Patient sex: M
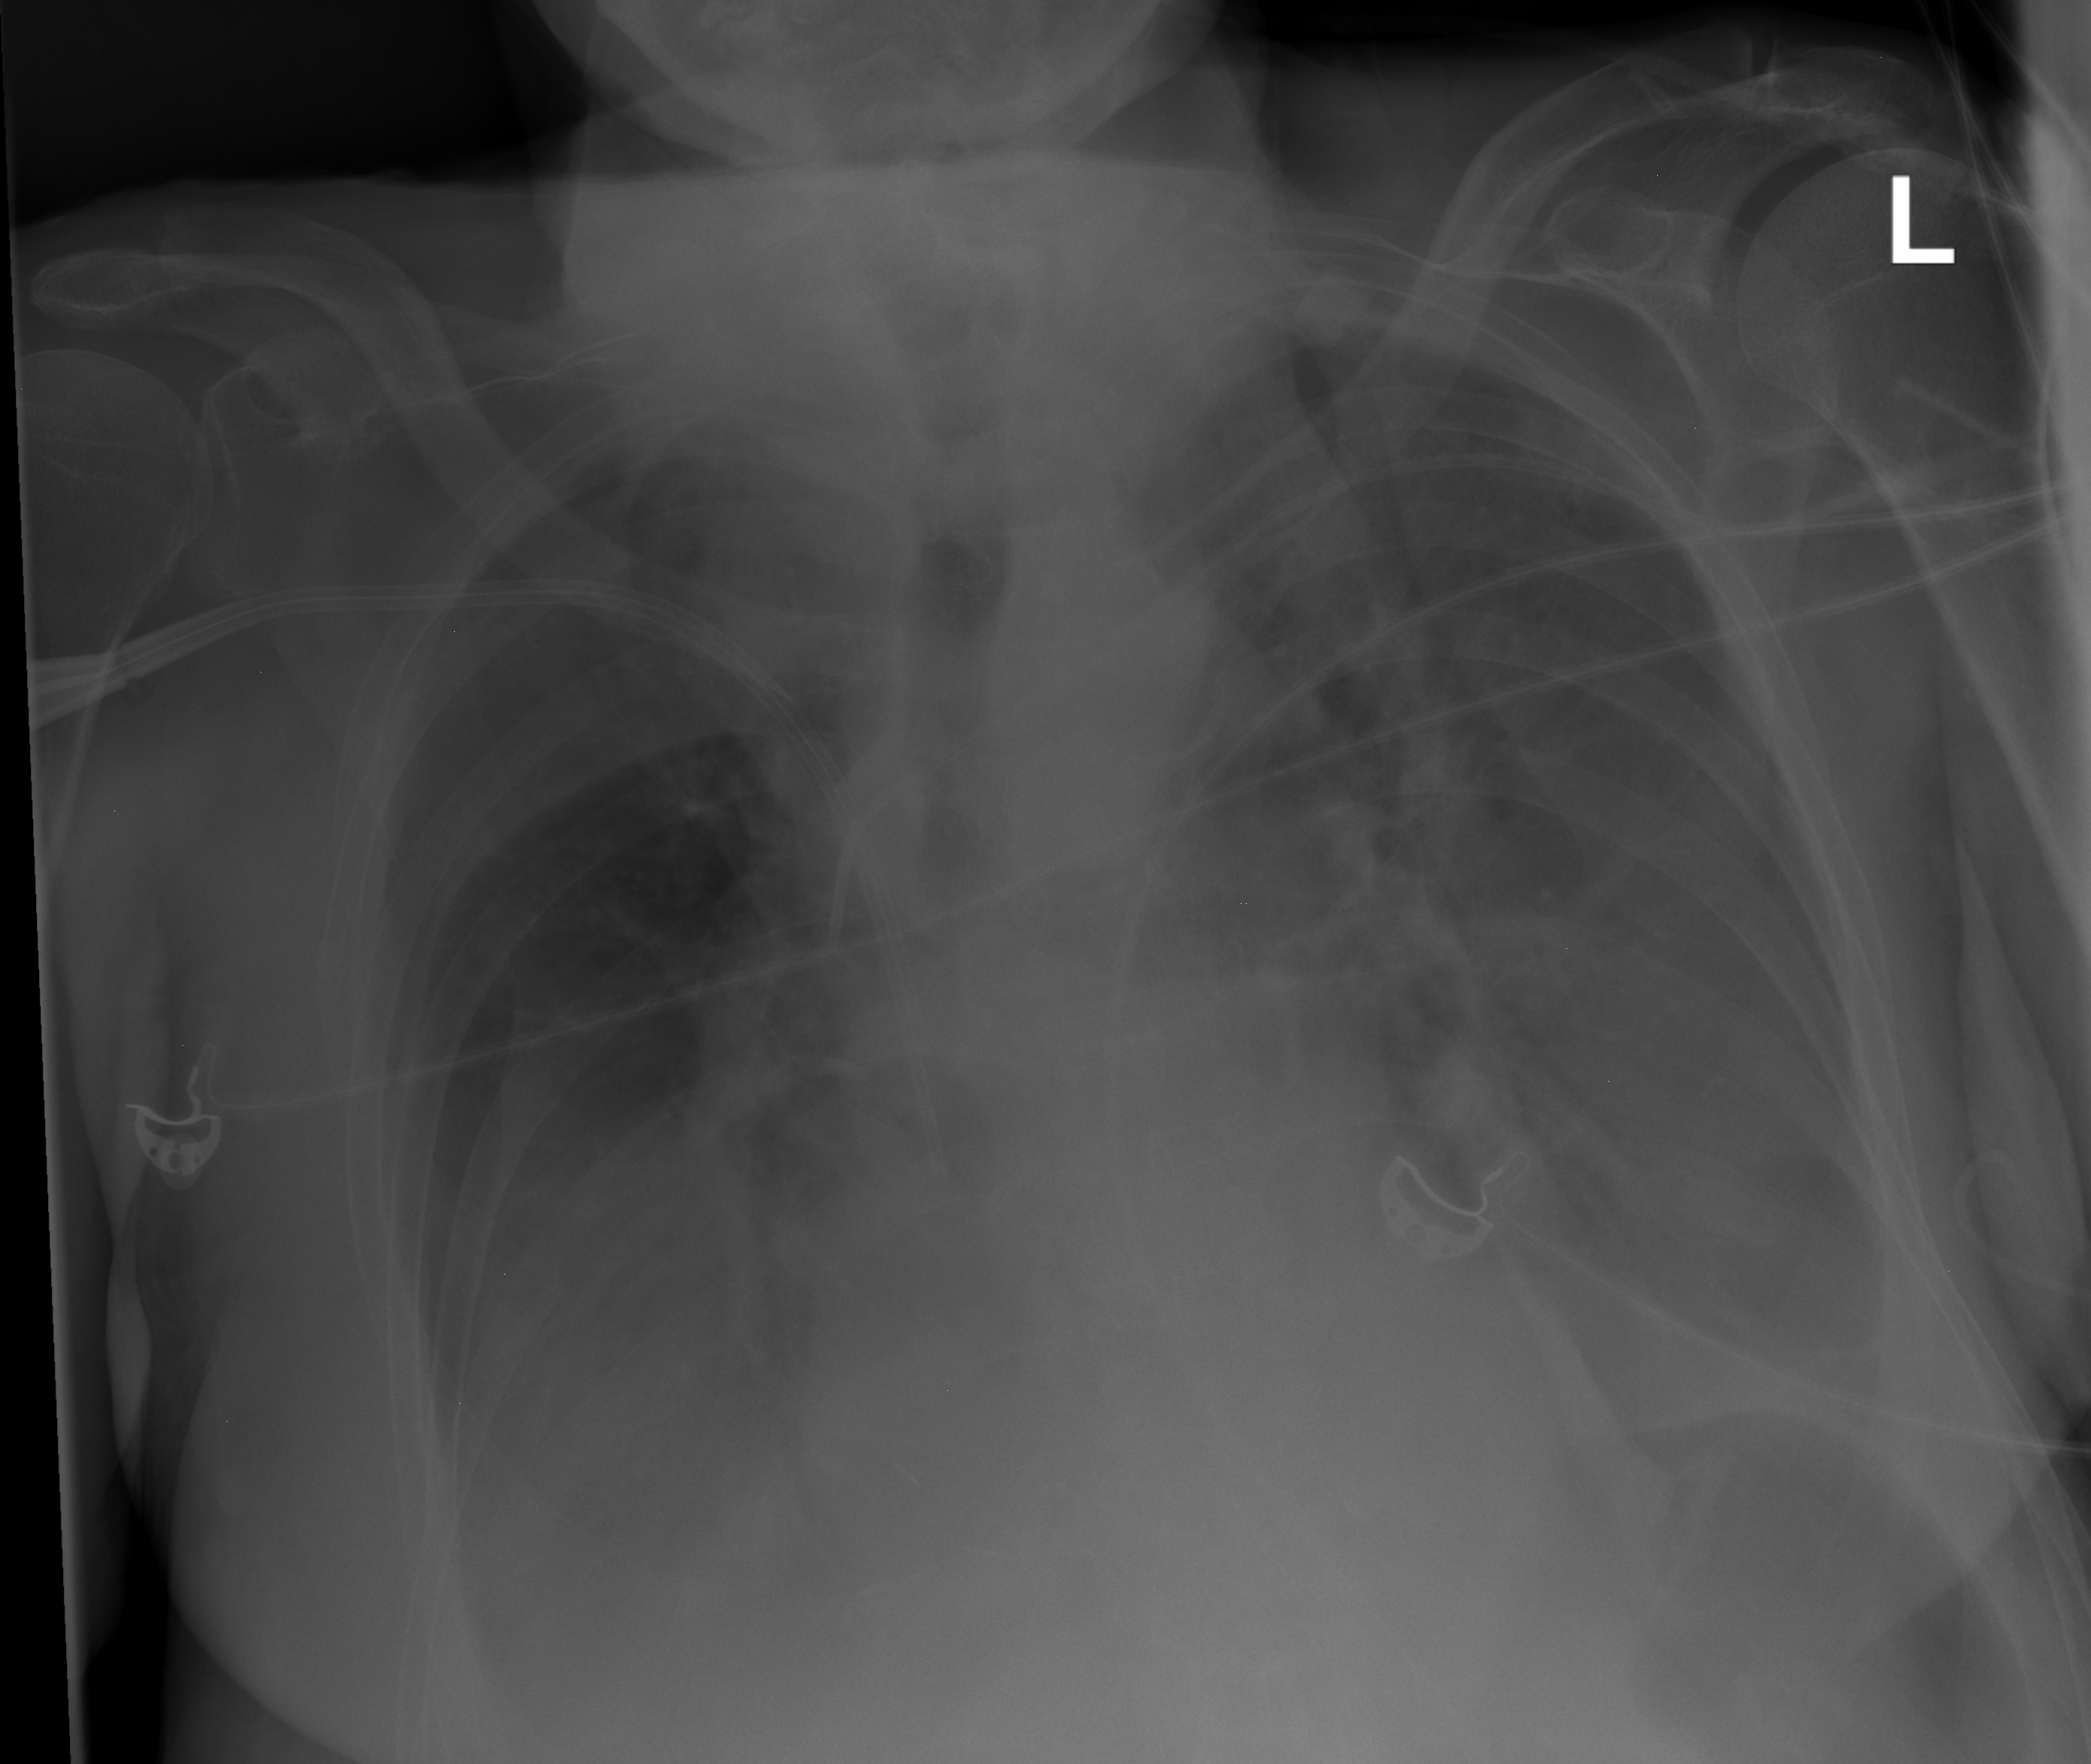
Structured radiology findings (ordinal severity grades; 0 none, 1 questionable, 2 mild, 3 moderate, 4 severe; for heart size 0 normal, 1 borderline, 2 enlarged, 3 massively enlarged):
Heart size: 0
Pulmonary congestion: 2
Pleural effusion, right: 3
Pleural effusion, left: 3
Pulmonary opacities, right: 0
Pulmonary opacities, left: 0
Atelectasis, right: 2
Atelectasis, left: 2